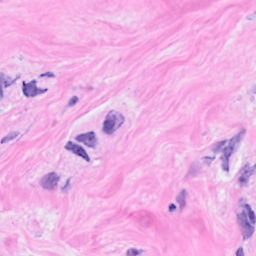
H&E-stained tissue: Breast